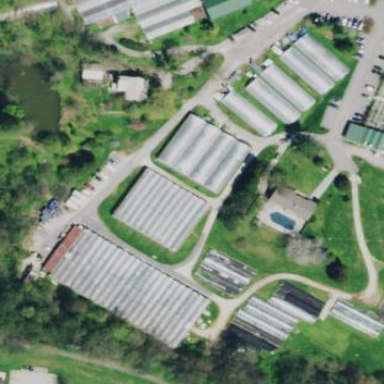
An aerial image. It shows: Greenhouse used for horticulture.